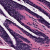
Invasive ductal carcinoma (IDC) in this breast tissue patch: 0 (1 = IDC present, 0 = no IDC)